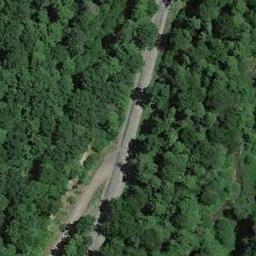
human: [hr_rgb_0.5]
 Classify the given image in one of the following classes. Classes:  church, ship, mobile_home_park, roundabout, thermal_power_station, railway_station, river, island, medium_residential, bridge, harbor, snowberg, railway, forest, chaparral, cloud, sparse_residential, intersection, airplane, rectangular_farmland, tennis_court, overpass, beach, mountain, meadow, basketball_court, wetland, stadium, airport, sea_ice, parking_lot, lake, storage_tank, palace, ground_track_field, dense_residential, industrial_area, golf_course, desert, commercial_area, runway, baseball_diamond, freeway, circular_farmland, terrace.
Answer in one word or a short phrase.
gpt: freeway